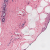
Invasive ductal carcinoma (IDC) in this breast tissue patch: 0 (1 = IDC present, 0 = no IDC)